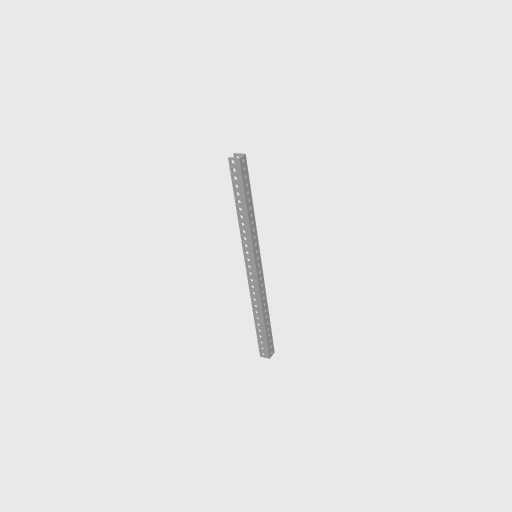
Part: UBeam29H